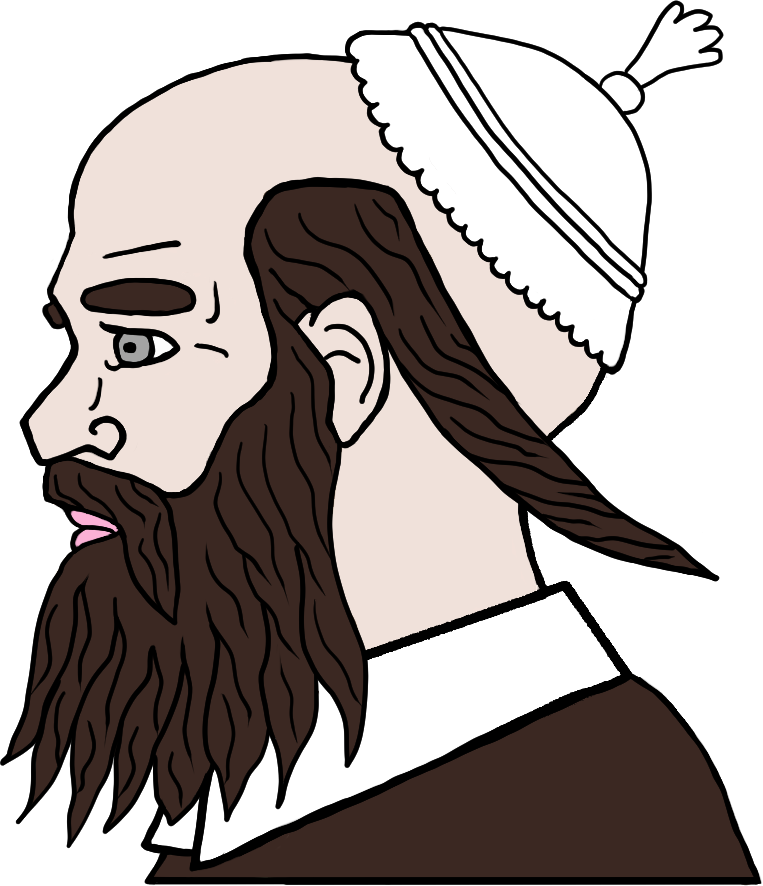
Label: 4_Yes_Chad